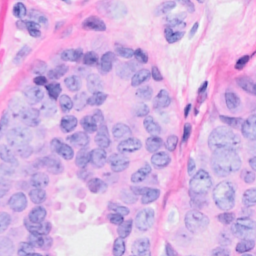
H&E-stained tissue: Breast